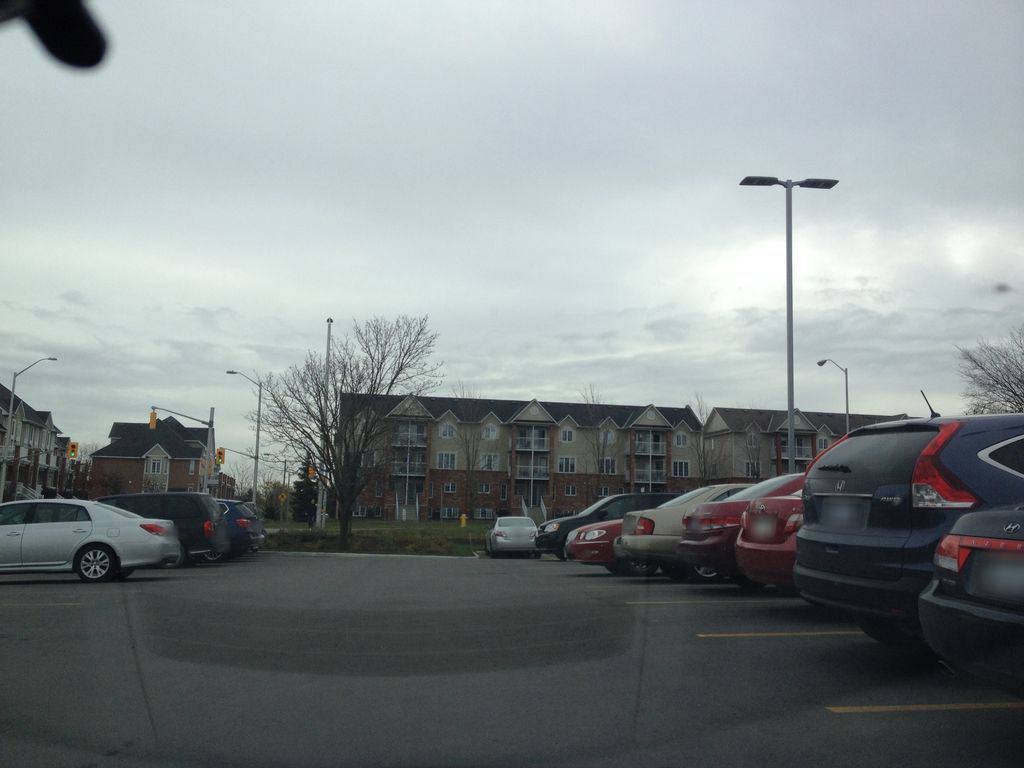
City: ottawa-gatineau